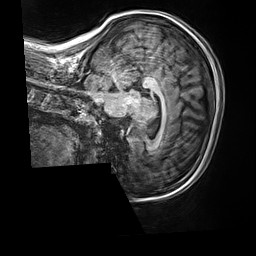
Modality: T1w
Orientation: sagittal
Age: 29
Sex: female
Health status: healthy
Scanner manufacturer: siemens
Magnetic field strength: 3 T
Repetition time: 2.5 s
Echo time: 0.00299 s